Field crop: tomato
Growth stage: 1
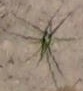
Species: cyperus